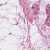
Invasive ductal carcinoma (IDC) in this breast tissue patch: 0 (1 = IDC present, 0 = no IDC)